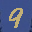
Label: 9